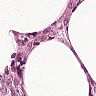
Metastatic tissue present: yes